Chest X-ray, PA view. Patient: 25 years old, sex F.
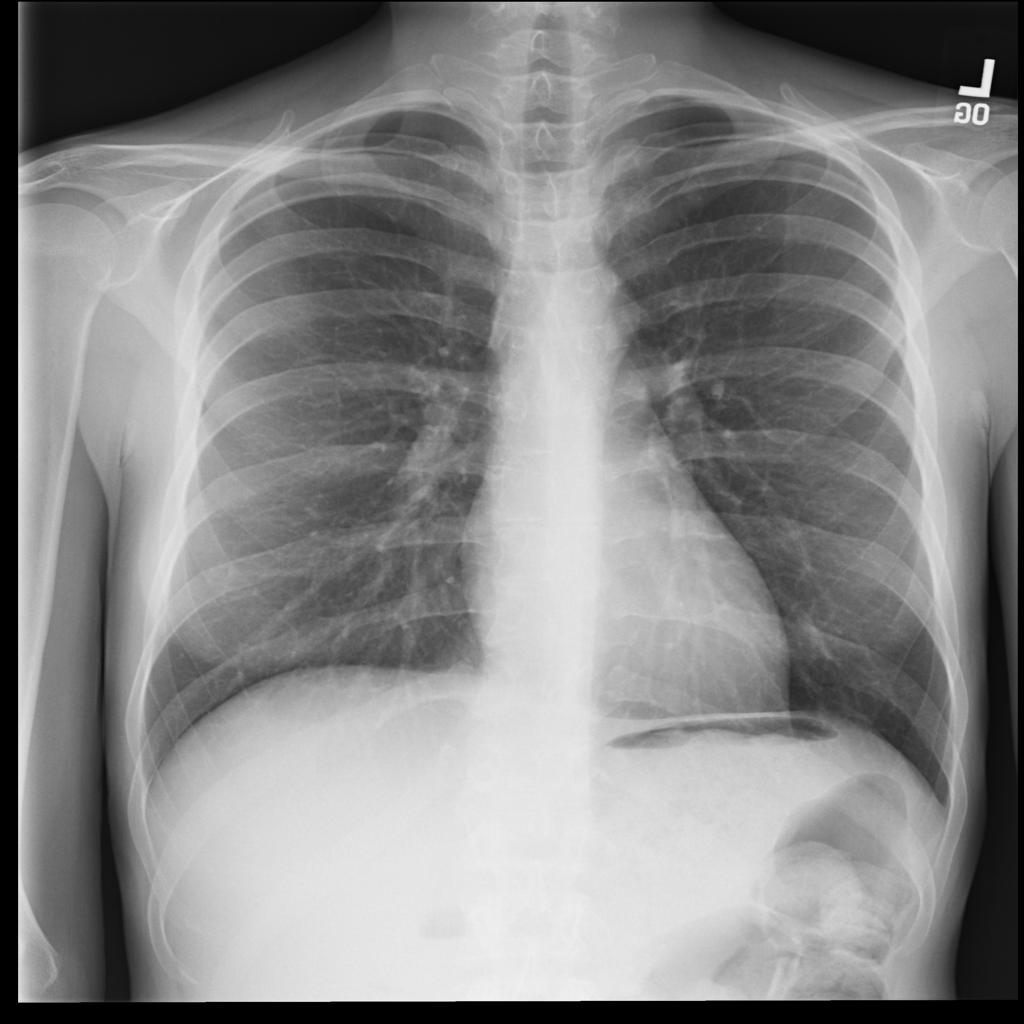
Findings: No Finding